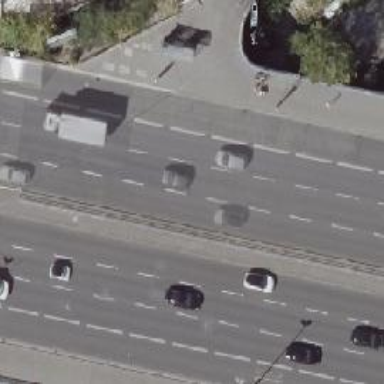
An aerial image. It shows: Primary highway bridge with asphalt surface. It is dual carriageway with bus lane on the right and shared bus-cycling lane on the right.